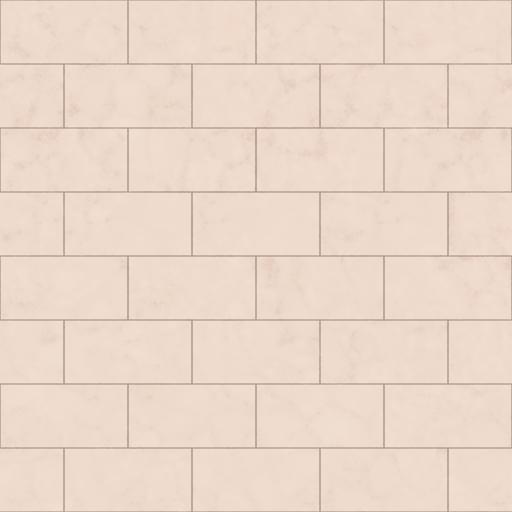
Tags: clean kitchen subway tiled tiles wall white